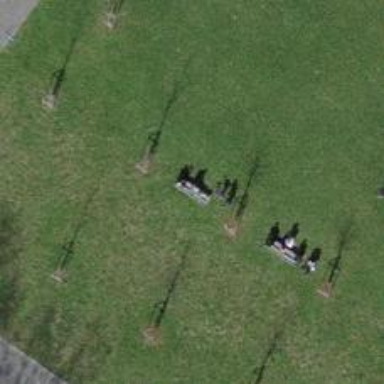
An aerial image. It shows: Bench.